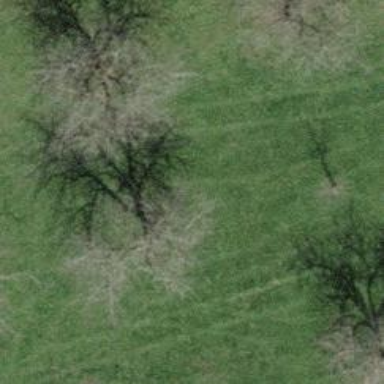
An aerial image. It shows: Single tag "natural: tree."